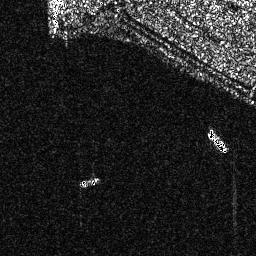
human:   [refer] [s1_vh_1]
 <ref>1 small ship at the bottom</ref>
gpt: <box>[[30, 68, 38, 73, 0]]</box>

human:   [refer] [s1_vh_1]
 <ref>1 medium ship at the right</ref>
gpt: <box>[[80, 49, 89, 60, 0]]</box>